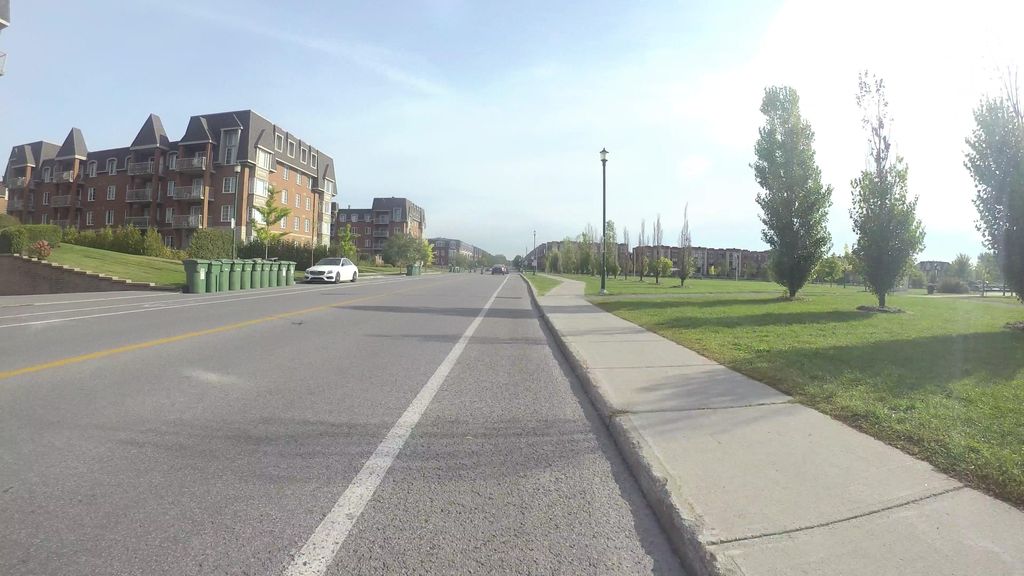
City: montreal